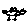
Label: bird